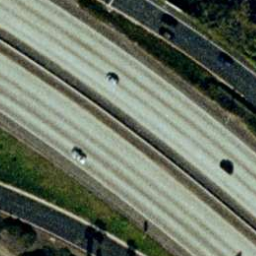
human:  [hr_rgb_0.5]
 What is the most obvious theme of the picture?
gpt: freeway